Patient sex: M
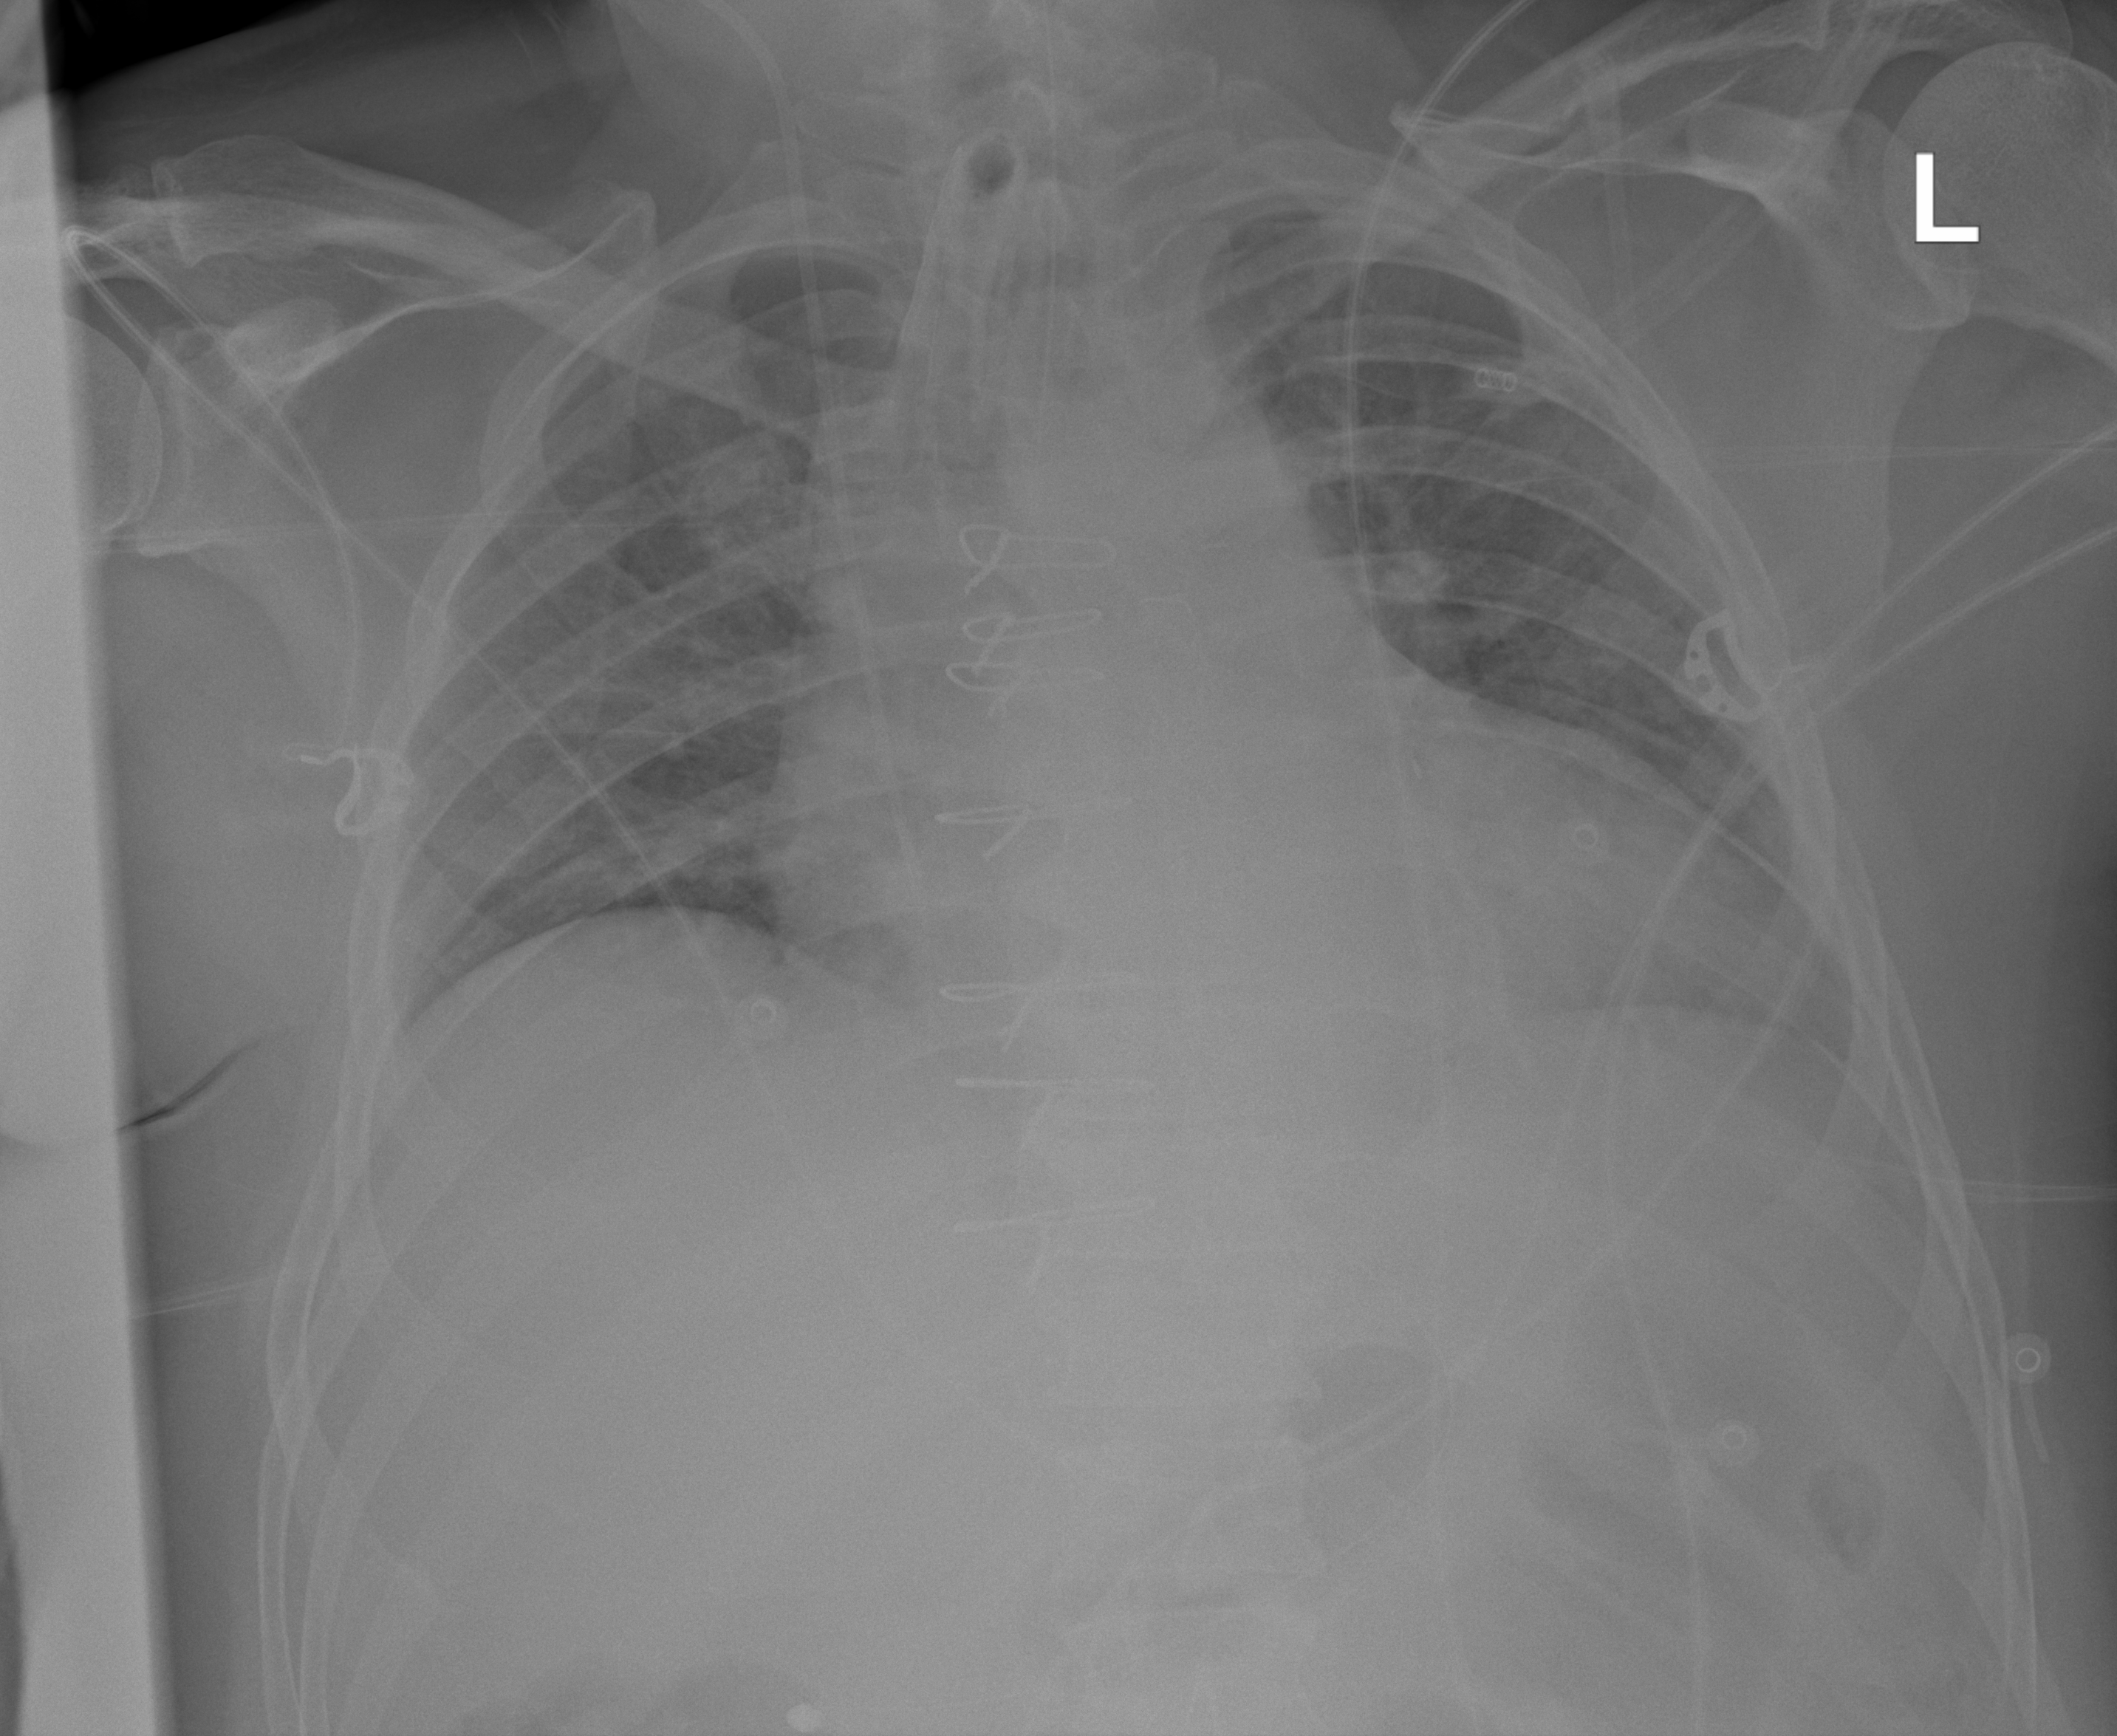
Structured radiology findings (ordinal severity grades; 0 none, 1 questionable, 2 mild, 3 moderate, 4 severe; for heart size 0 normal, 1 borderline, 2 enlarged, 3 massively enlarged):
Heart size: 2
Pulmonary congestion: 2
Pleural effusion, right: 0
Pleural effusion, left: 0
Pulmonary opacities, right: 2
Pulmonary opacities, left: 0
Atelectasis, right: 2
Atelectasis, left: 2